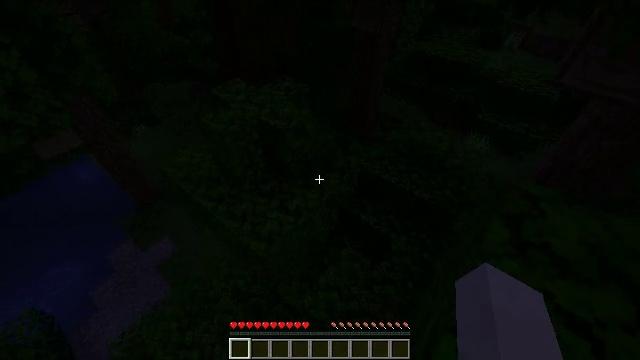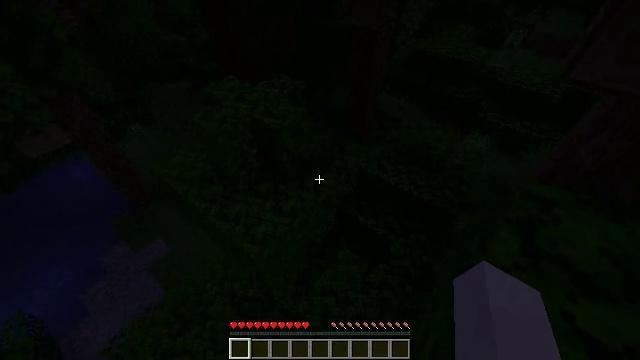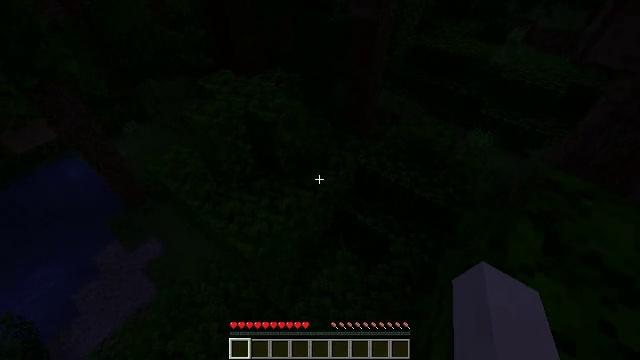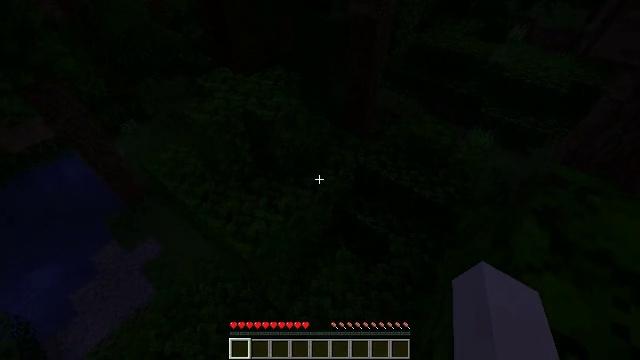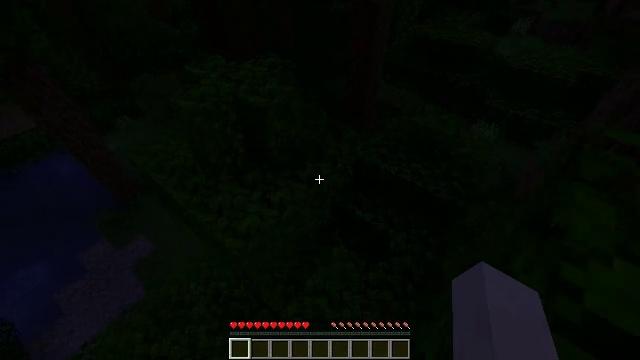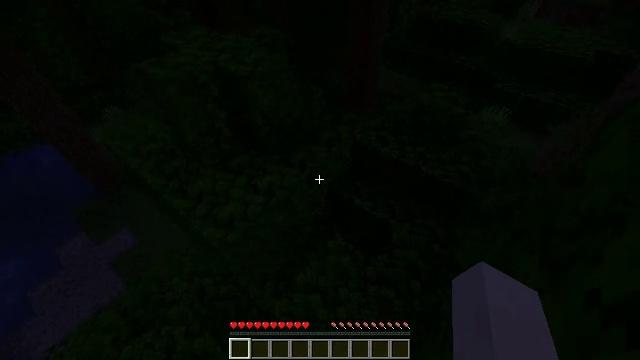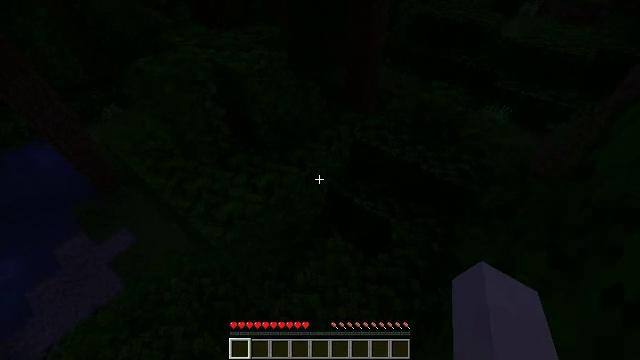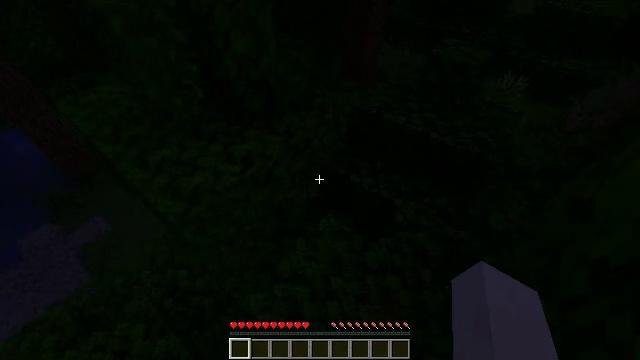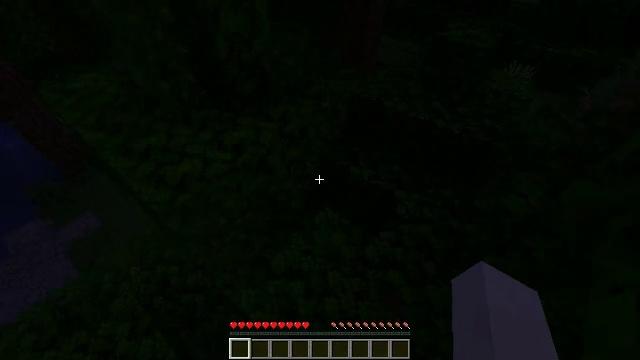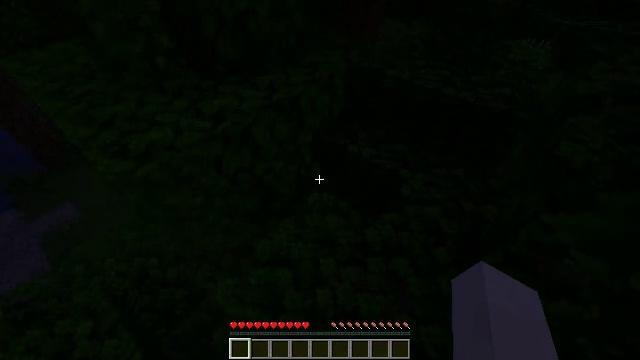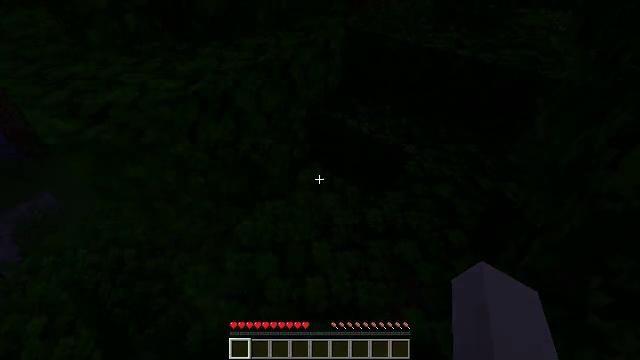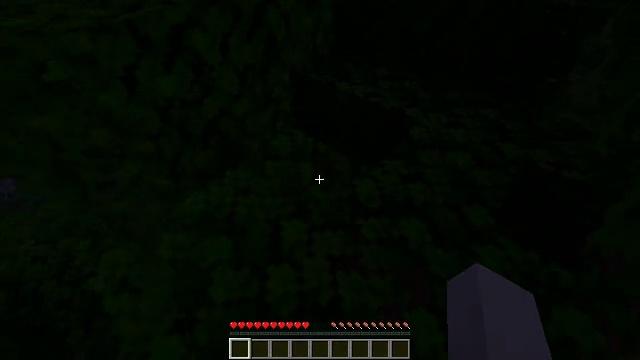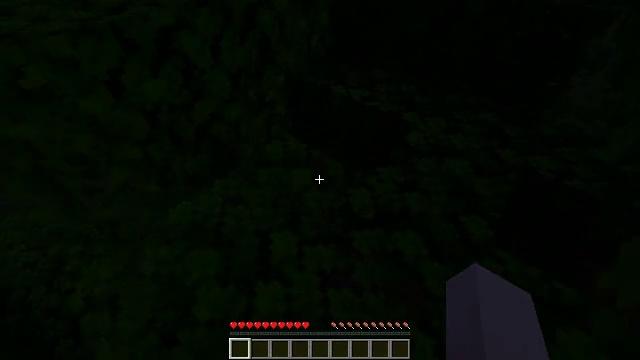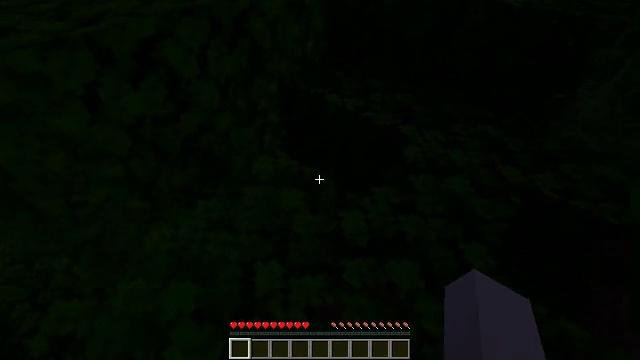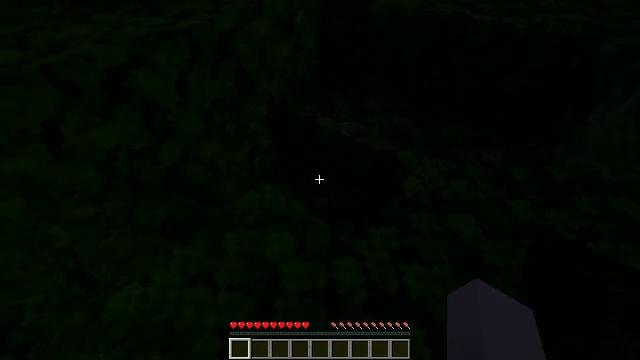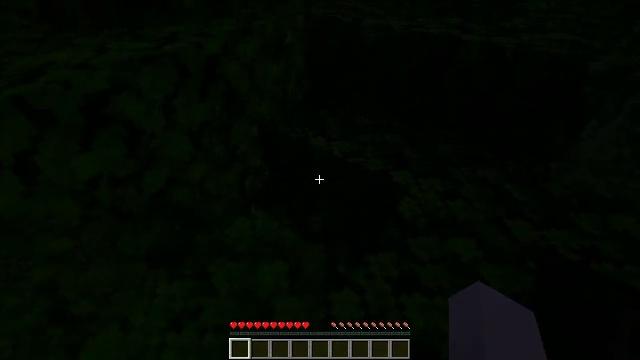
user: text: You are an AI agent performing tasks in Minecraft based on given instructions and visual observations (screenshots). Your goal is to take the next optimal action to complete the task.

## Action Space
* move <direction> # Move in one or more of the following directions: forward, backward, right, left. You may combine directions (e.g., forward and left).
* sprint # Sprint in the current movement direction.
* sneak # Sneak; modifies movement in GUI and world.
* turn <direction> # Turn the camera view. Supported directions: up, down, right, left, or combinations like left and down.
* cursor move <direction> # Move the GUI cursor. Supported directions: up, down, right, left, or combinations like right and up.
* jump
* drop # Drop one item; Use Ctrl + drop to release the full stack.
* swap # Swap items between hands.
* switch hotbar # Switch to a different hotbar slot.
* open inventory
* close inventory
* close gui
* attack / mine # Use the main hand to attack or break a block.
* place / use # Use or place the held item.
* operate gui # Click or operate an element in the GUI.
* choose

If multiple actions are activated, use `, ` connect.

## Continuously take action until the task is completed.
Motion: motion action
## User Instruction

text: Mine bamboo with your hand.
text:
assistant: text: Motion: move forward and move right
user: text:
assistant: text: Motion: move forward and move right
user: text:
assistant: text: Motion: move forward and move right
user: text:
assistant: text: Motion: move forward and move right
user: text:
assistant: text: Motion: move forward and move right
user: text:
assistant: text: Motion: move forward and move right
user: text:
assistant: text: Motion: move forward and move right
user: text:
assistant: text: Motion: move forward and move right
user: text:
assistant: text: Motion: move forward and move right
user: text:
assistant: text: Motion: move forward and move right
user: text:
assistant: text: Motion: move forward and move right
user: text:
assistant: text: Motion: move forward
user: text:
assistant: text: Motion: move forward
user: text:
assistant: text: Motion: move forward, turn up
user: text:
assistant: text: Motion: move forward, turn right and up
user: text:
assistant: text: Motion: move forward, turn right and up
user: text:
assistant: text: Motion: move forward, turn right and up
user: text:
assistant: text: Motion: move forward, turn right and up
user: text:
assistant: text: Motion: move forward, turn right and up
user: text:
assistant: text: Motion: move forward, turn right and up
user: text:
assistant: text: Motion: move forward, turn right and up
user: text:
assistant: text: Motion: move forward, sprint, turn up
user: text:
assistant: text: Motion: move forward, sprint
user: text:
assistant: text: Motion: move forward, sprint
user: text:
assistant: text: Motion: move forward, sprint
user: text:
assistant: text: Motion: move forward
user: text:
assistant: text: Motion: move forward, turn left, jump
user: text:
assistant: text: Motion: move forward, turn left, jump
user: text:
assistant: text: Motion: move forward, turn left, jump
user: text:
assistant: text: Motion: move forward, turn left, jump